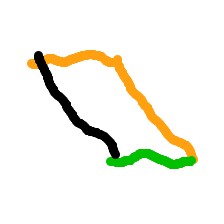
Shape: parallelogram